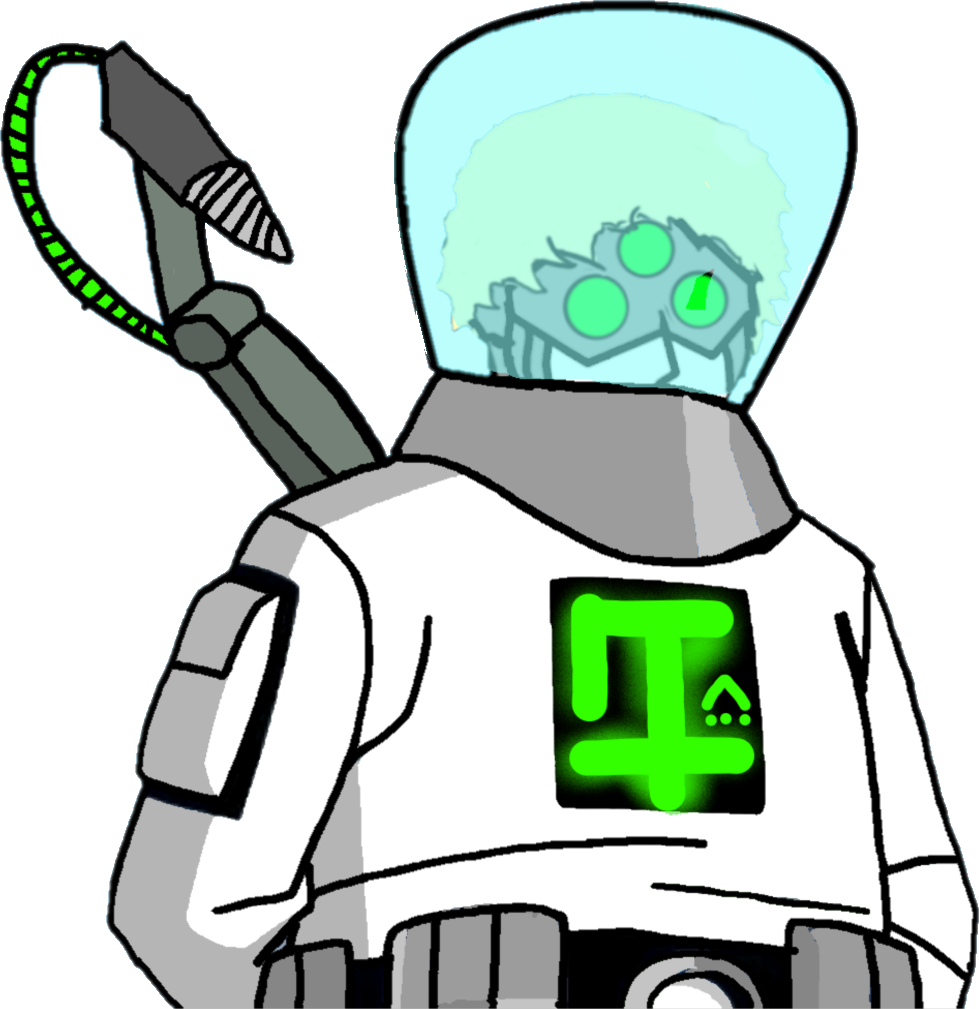
Label: 5_Twinkjak